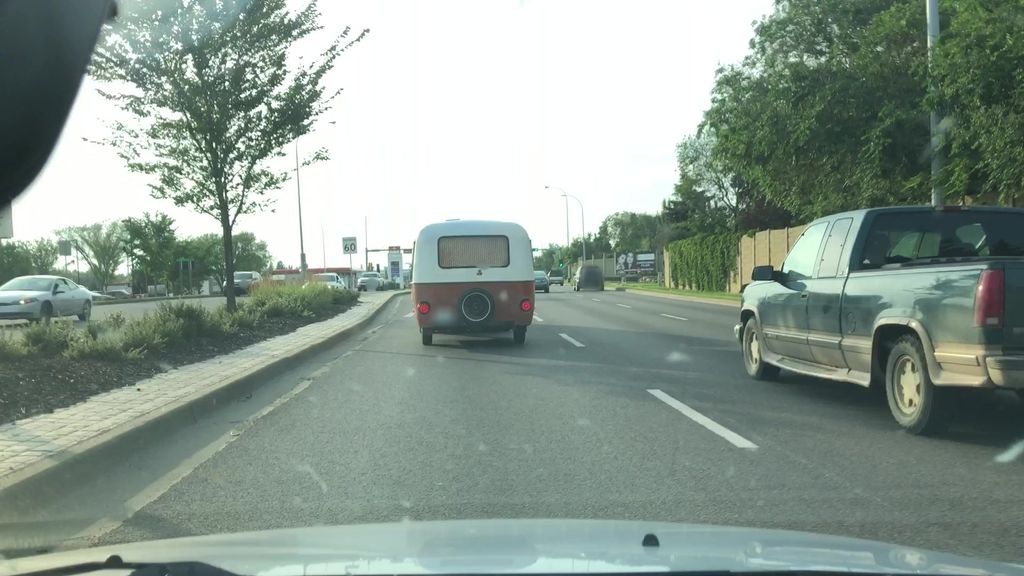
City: edmonton